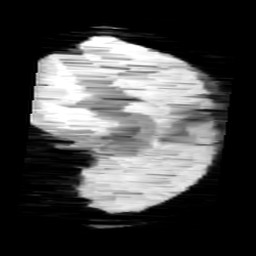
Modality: minIP
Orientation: sagittal
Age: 10
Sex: male
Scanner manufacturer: siemens
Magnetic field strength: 3 T
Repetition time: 0.027 s
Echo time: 0.02 s